Question: Hi Ive just started using google cloud and i was following the tutorial
<URL>
and i was stuck at around 4.18 where i cant ssh as when i pasted my 'gcutil --service_version="v1" --project="stone-ground-609" ssh --zone="us-central1-a" "instance-1"'
it gave me the error
can anyone shed some light on this?
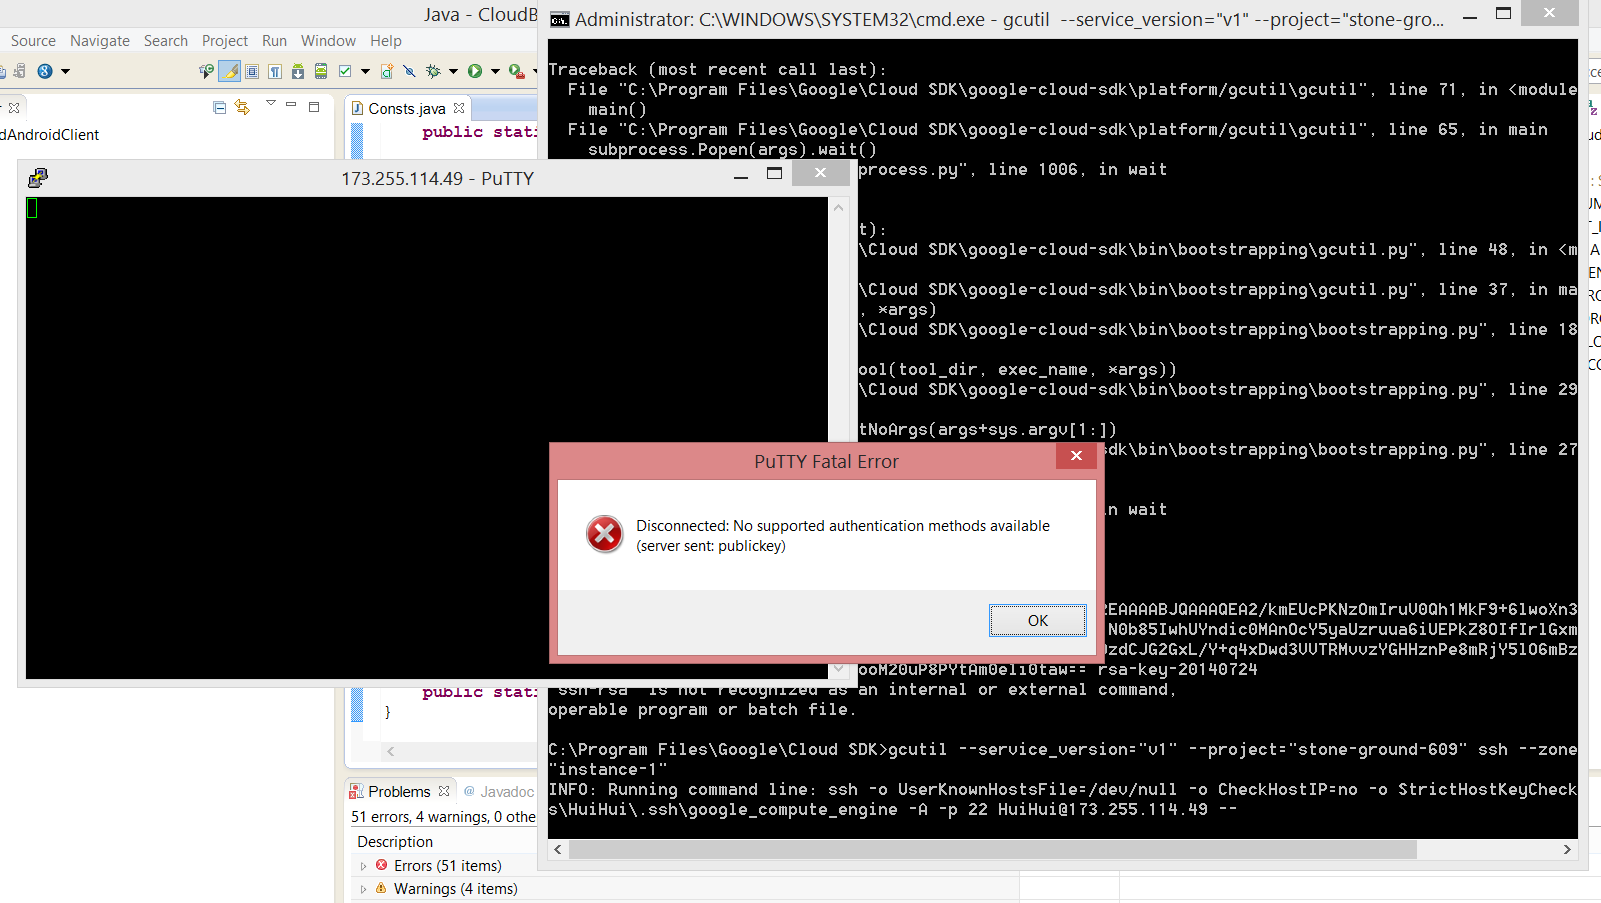
Answer: In order to use putty you need to setup you ssh keys. You can follow the steps mentioned in the following link to setup Putty.
<URL>